Field crop: maize
Growth stage: 1
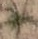
Species: salsola